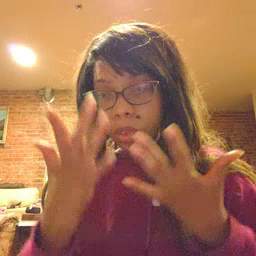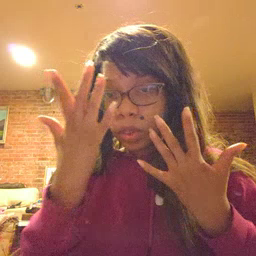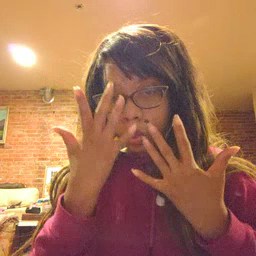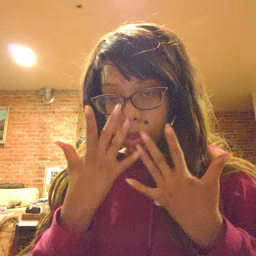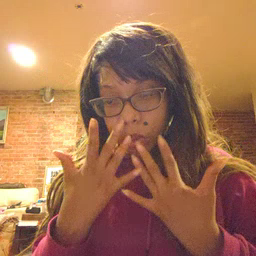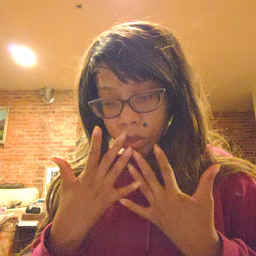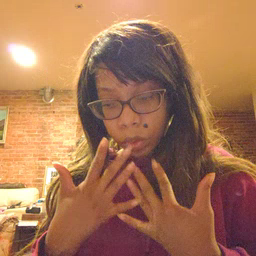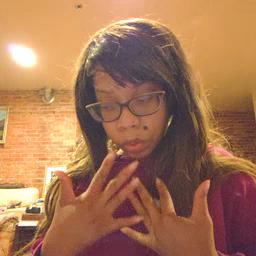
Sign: sad